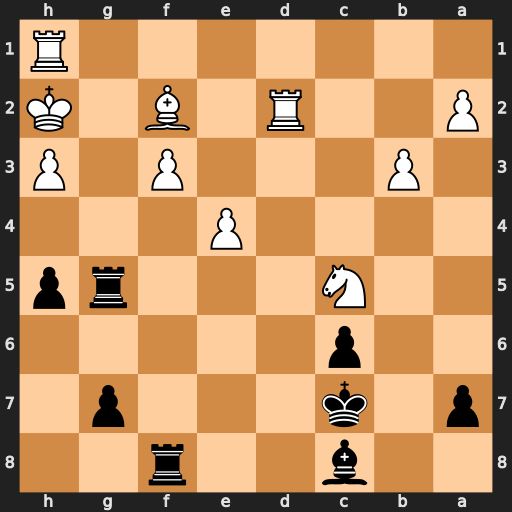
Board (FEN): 2b2r2/p1k3p1/2p5/2N3rp/4P3/1P3P1P/P2R1B1K/7R
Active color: b
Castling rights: -
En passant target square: -
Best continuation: Rxf3 Nd7 Bxd7 Rxd7+ Kxd7